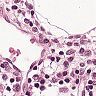
Metastatic tissue present: no